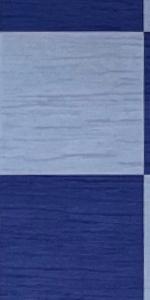
Label: Empty